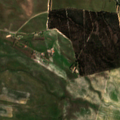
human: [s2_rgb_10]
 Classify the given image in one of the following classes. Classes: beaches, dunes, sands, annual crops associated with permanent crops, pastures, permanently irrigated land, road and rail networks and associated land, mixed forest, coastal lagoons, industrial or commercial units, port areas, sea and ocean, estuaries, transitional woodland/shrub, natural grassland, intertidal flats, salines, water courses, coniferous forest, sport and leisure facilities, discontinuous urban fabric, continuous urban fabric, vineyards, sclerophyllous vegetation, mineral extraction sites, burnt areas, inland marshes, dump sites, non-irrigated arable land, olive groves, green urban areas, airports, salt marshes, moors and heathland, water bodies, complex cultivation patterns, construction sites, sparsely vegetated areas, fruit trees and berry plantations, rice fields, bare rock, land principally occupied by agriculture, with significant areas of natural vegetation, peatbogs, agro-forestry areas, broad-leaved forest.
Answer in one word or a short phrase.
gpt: non-irrigated arable land, broad-leaved forest